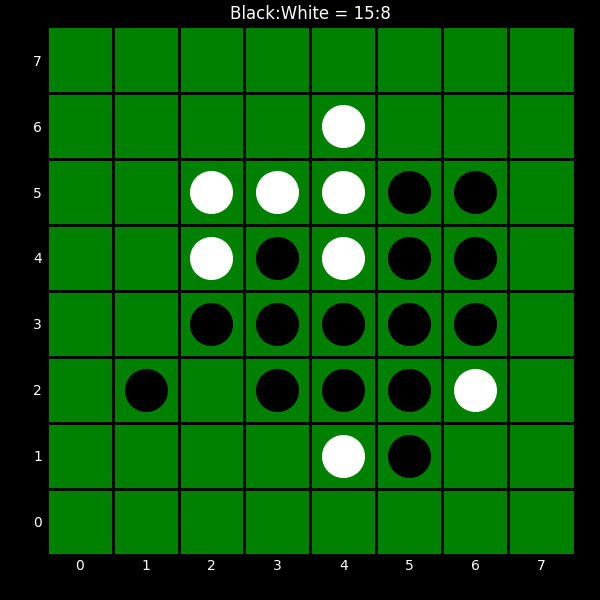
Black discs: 15
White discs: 8